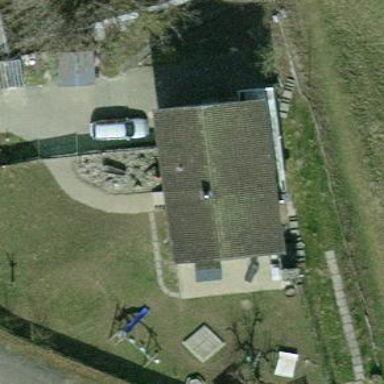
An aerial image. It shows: Detached building with gabled roof.